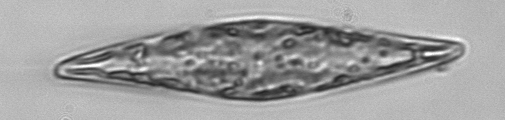
Label: Pleurosigma